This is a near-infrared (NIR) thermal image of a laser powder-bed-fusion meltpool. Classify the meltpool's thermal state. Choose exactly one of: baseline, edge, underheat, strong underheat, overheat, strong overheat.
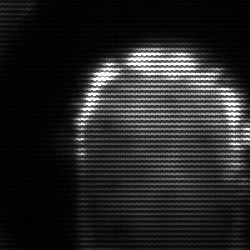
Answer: baseline